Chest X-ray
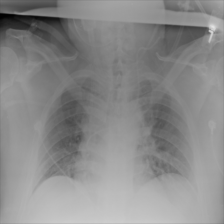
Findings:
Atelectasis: negative
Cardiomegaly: negative
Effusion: negative
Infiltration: negative
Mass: negative
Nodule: negative
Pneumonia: negative
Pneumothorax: negative
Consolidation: negative
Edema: negative
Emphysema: negative
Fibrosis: negative
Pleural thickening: negative
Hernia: negative